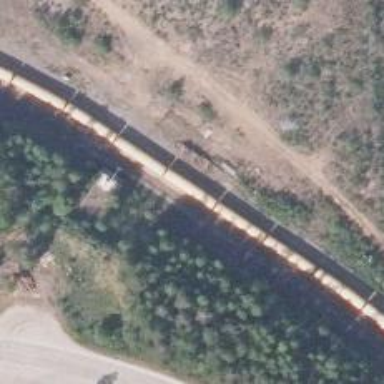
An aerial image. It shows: Rail spur service.